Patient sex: M
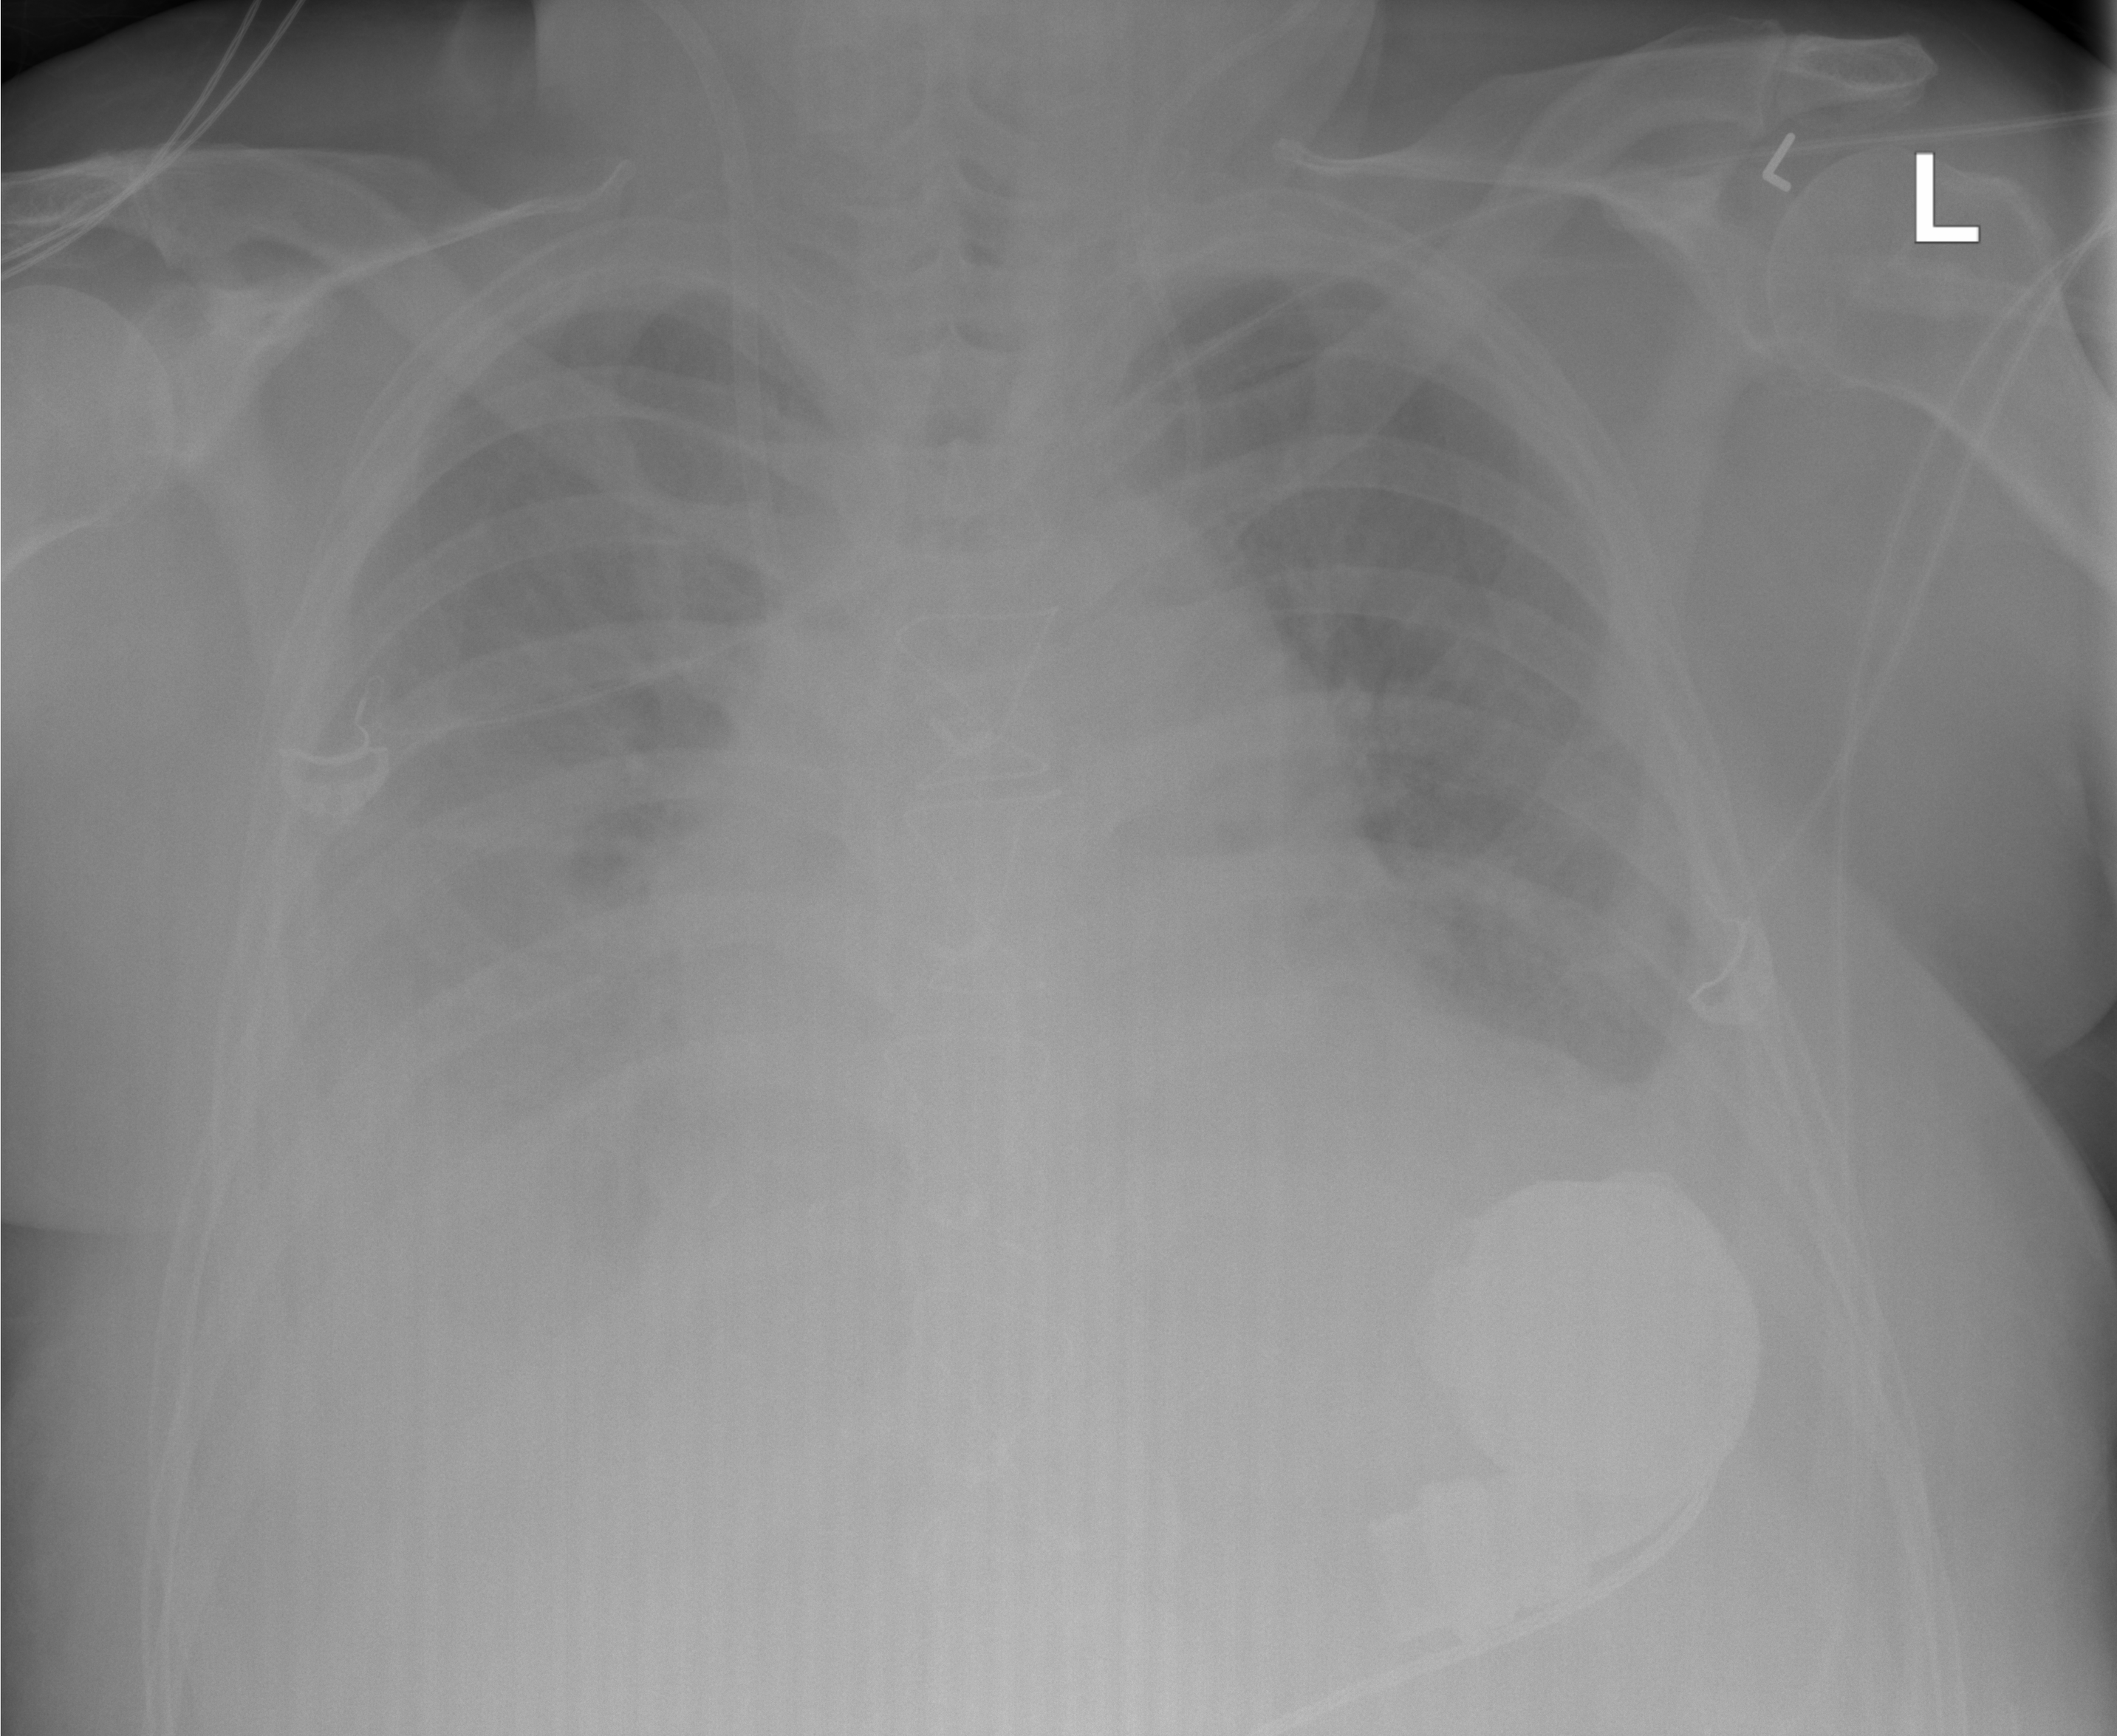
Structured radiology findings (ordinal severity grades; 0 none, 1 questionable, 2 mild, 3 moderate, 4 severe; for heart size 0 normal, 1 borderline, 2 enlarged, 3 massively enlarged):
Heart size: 2
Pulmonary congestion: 2
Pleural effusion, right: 3
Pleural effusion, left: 2
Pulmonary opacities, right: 0
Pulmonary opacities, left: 0
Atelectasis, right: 2
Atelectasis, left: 2